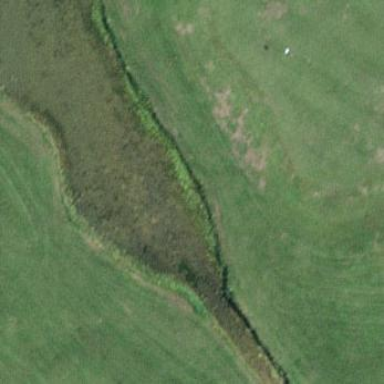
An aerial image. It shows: Water hazard on golf course. The hazard is natural water feature.